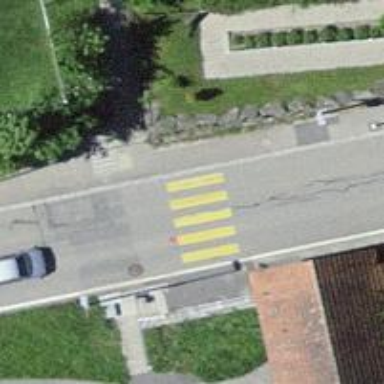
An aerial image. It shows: Footway along the road.